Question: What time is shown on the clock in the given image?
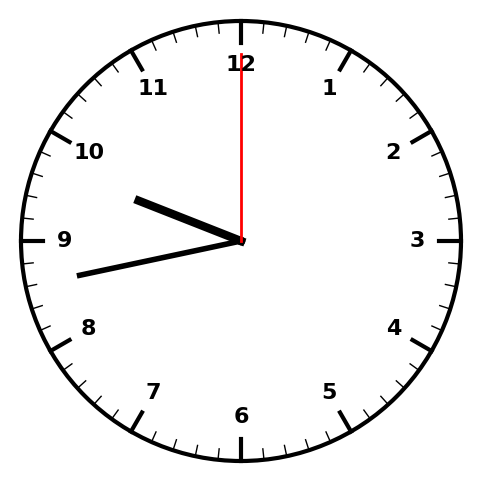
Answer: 09:43:00